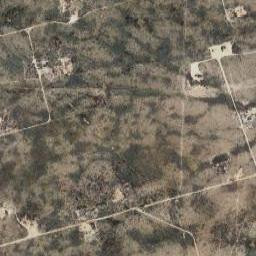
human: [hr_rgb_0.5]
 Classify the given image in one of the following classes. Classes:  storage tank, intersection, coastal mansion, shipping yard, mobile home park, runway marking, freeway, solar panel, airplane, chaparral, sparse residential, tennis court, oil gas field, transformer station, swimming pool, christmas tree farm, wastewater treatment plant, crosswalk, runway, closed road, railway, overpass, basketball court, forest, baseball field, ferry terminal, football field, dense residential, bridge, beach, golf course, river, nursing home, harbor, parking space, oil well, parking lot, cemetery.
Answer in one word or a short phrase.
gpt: oil gas field